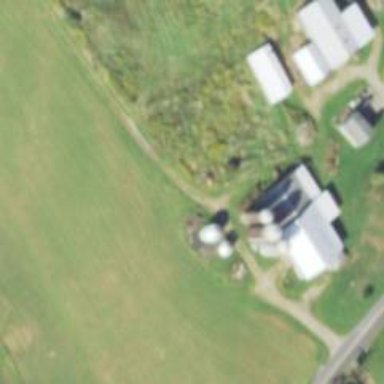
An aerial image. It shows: Silo.